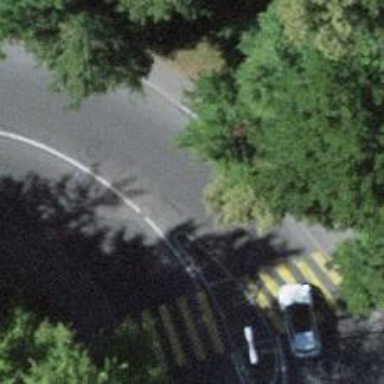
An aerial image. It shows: Secondary road with dedicated cycle lane.